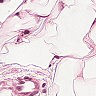
Metastatic tissue present: no